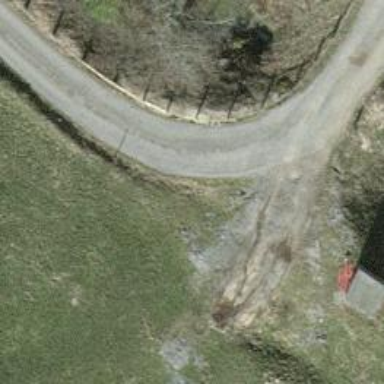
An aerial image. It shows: Unclassified road.